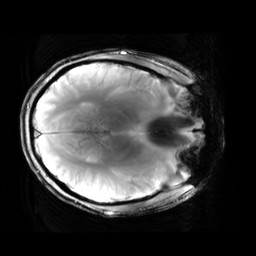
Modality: T2starw
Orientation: axial
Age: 25
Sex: female
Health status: healthy
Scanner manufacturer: siemens
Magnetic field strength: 3 T
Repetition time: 0.7 s
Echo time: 0.02 s